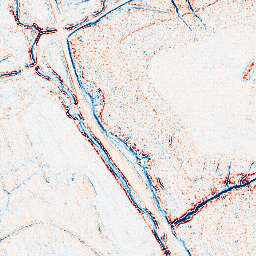
Category: edge_preserving
Decomposition family: bilateral
Decomposition parameters: d: 5
sigma_color: 75
sigma_space: 25
Upsampling method: sinc_blackman
Upsampling parameters: scale: 2
kernel_size: 4
Upsampling scale: 2